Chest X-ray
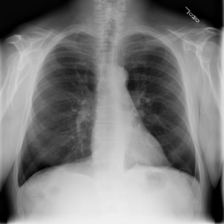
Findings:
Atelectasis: positive
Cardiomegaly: negative
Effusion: negative
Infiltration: positive
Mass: negative
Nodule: negative
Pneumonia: negative
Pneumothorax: negative
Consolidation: negative
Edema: negative
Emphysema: negative
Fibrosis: negative
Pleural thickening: negative
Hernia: negative